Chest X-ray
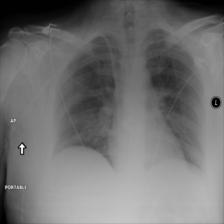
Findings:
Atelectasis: negative
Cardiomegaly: negative
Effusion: negative
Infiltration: positive
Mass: negative
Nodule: negative
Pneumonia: negative
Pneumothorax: negative
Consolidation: negative
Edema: negative
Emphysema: negative
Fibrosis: negative
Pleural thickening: negative
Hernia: negative